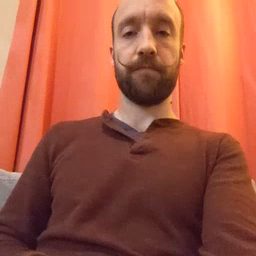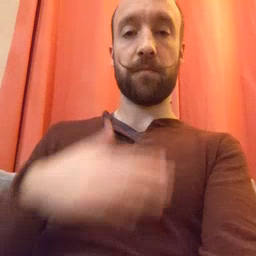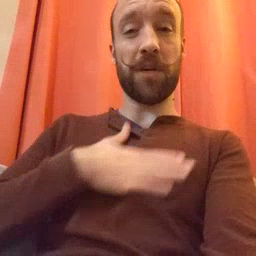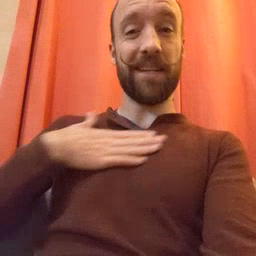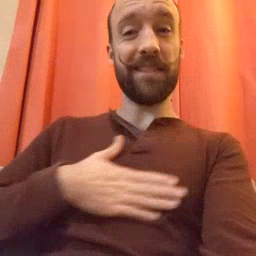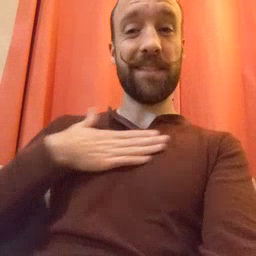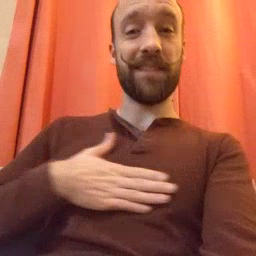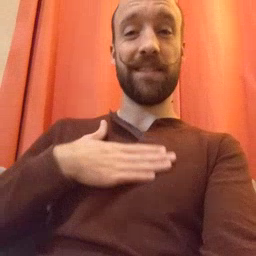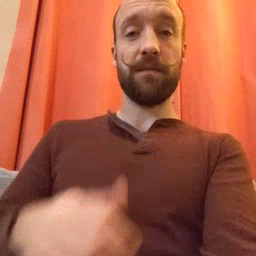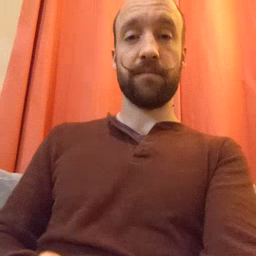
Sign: please